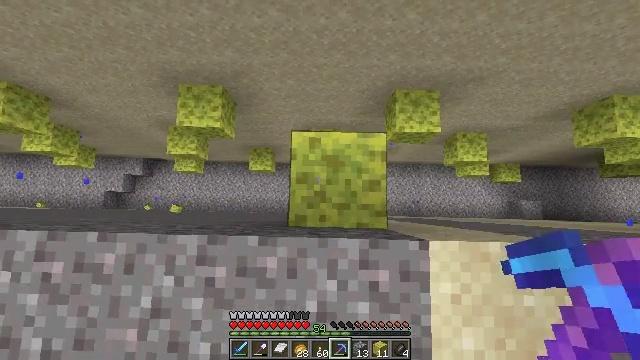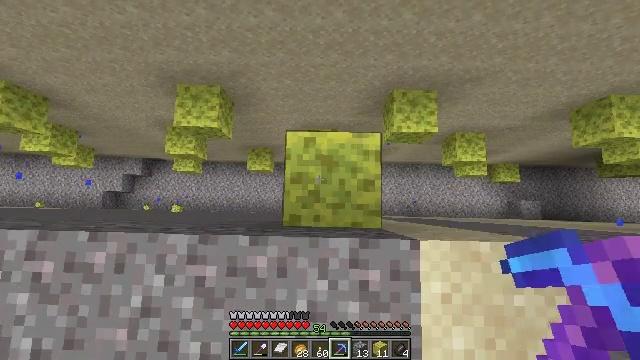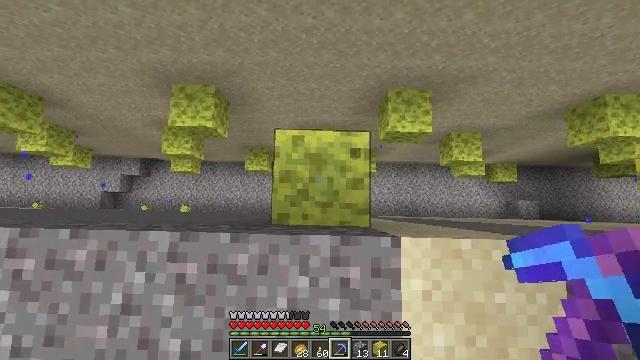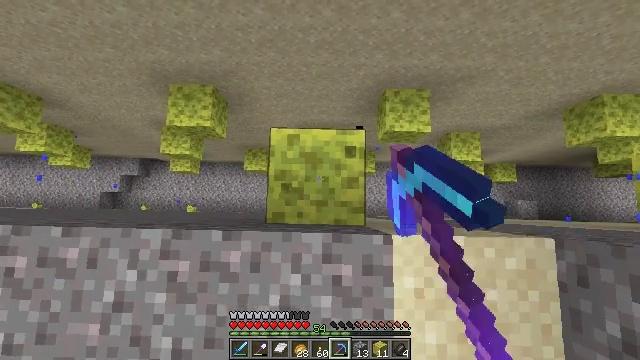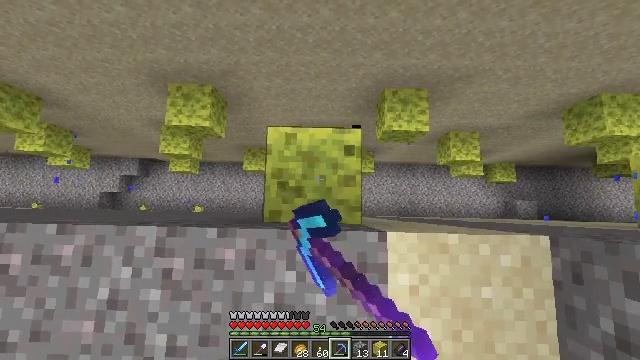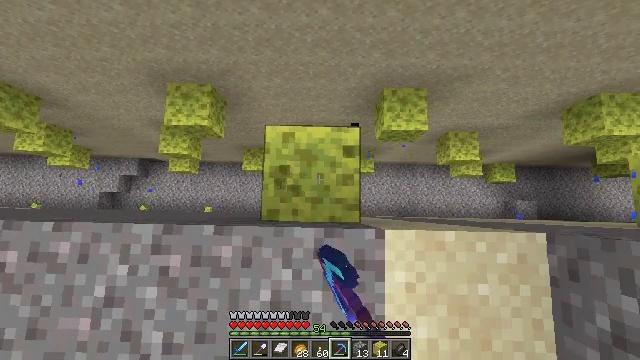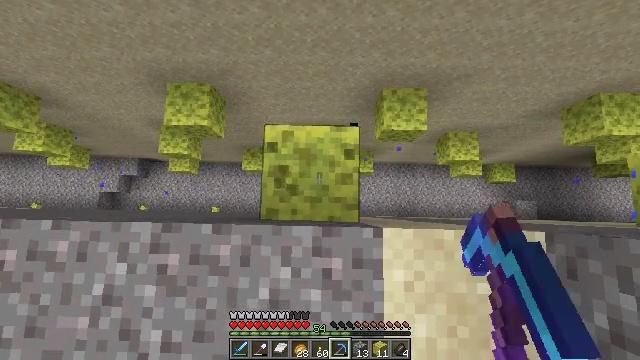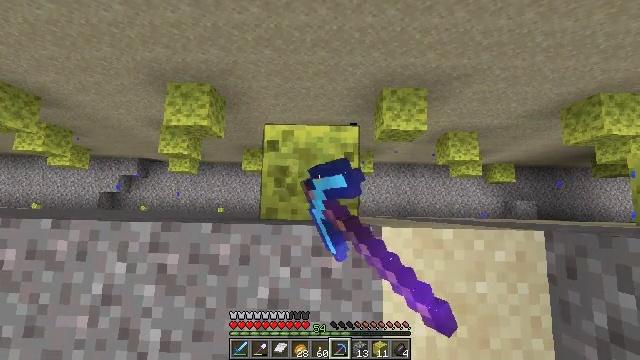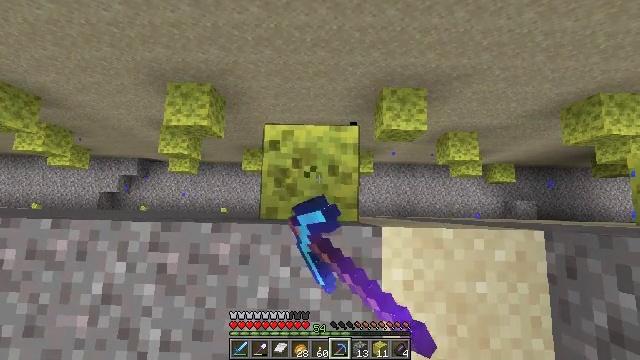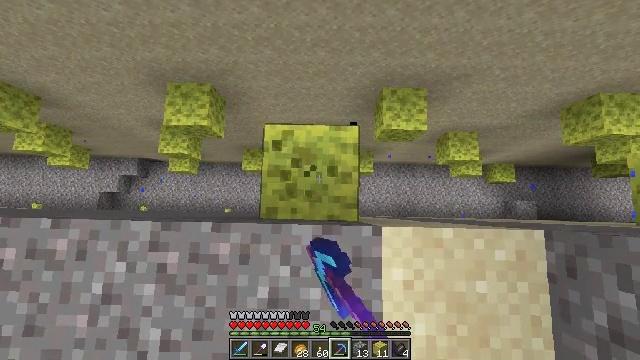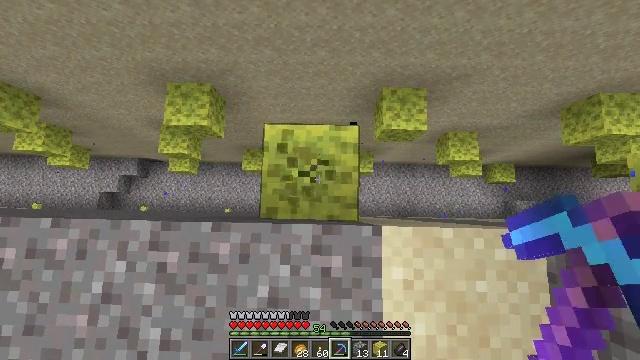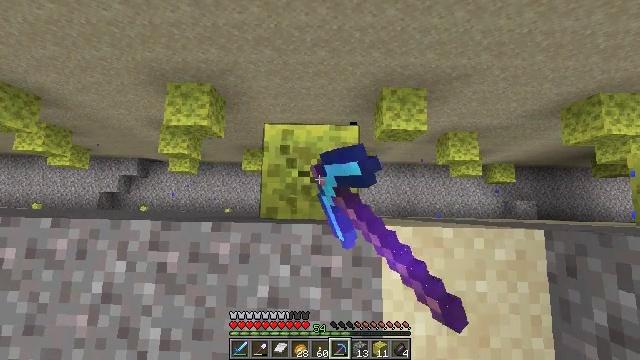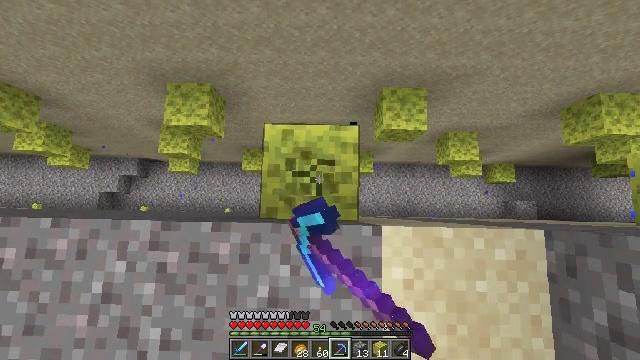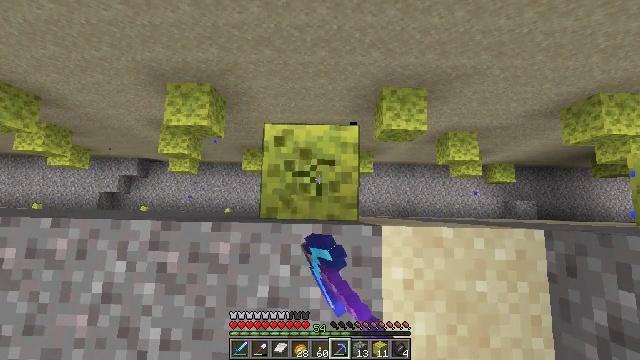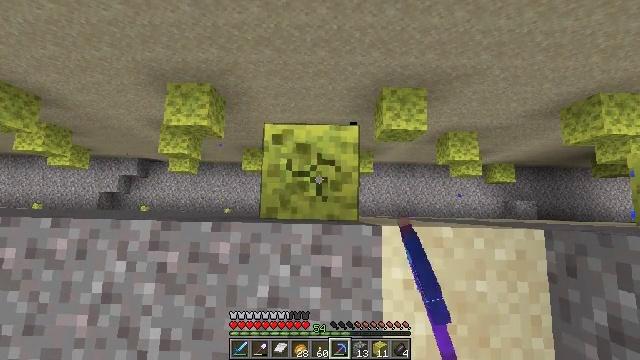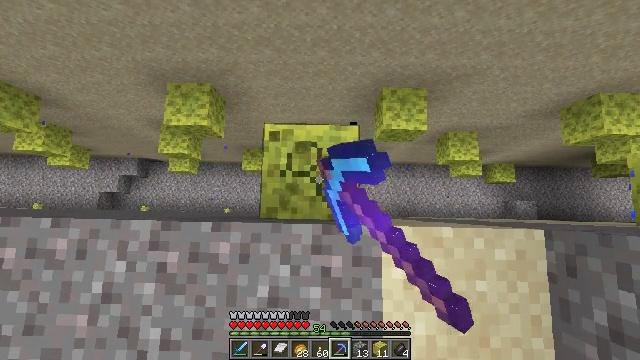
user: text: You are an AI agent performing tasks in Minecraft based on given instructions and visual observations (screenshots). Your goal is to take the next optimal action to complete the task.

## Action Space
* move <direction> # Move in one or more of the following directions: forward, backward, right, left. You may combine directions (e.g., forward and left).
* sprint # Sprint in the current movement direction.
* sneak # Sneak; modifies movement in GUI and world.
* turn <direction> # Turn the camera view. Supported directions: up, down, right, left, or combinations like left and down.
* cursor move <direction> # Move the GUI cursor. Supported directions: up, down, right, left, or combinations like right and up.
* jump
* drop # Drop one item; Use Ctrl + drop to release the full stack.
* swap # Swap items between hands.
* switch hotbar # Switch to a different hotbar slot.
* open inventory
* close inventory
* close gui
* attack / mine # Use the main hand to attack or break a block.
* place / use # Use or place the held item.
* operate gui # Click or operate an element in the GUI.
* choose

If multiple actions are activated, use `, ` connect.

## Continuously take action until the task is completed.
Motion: motion action
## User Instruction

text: Destroy the wet sponge to pick it up.
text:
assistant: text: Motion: no_op
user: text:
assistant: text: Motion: attack / mine
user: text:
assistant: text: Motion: attack / mine
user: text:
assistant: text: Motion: attack / mine
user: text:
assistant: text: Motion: attack / mine
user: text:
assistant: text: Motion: attack / mine
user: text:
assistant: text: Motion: attack / mine
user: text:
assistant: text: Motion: attack / mine
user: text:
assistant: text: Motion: attack / mine
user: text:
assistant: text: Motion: attack / mine
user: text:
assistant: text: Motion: attack / mine
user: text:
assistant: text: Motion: attack / mine
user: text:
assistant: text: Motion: attack / mine
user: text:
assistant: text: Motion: attack / mine
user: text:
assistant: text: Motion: attack / mine
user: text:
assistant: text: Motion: attack / mine
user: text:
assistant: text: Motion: attack / mine
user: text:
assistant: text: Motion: attack / mine
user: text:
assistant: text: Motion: attack / mine
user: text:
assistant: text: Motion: attack / mine
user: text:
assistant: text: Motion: attack / mine
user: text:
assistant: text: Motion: attack / mine
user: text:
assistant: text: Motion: attack / mine
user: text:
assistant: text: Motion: attack / mine
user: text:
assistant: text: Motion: move right, attack / mine
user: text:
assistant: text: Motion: move right
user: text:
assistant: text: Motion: move right
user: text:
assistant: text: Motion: move right
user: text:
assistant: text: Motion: move right
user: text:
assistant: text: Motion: move right